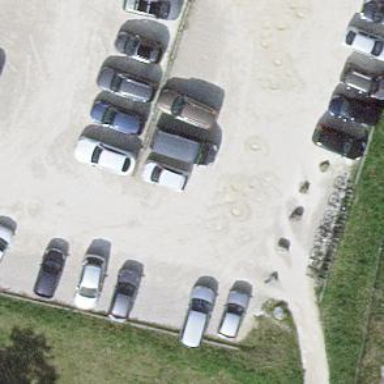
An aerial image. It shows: Compacted parking aisle service road.